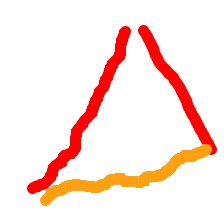
Shape: triangle